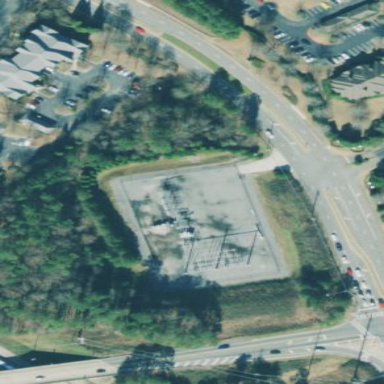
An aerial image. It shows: Distribution power substation surrounded by wire fence.